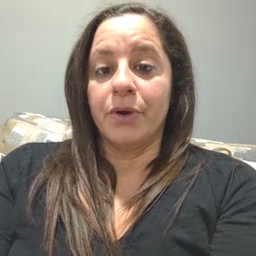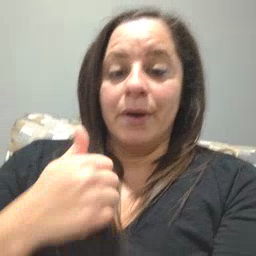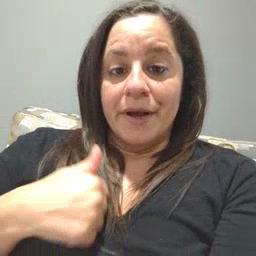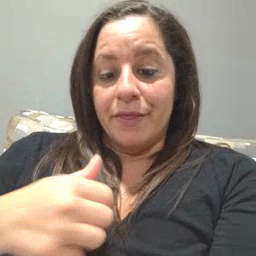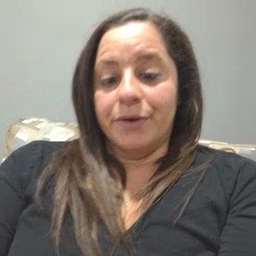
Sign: bath